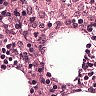
Metastatic tissue present: no